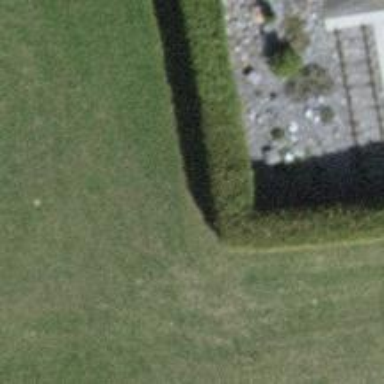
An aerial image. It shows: Hedge barrier.